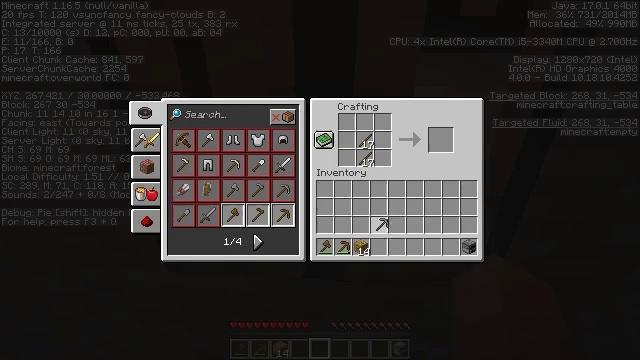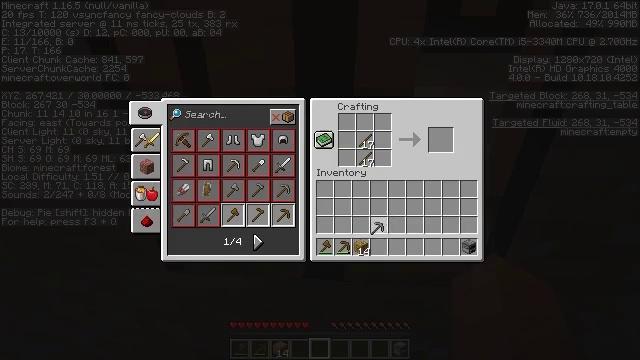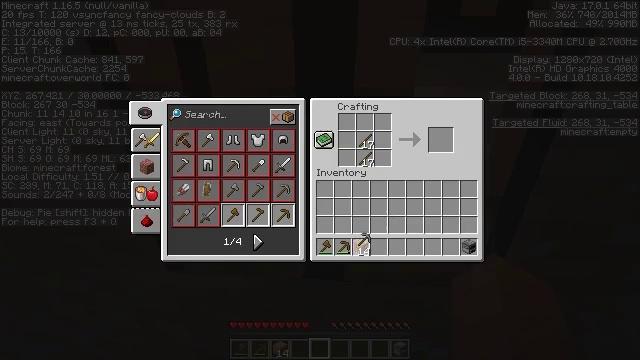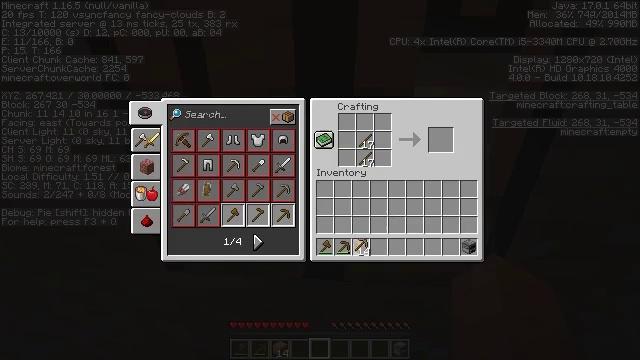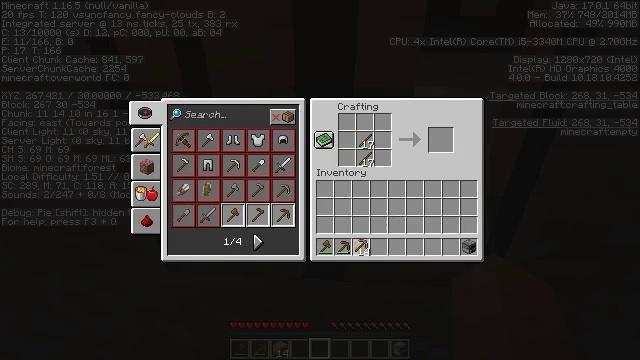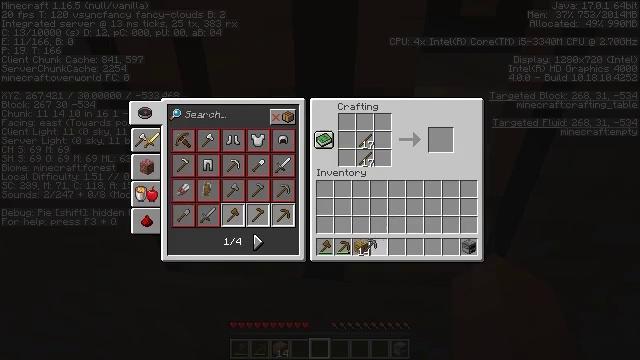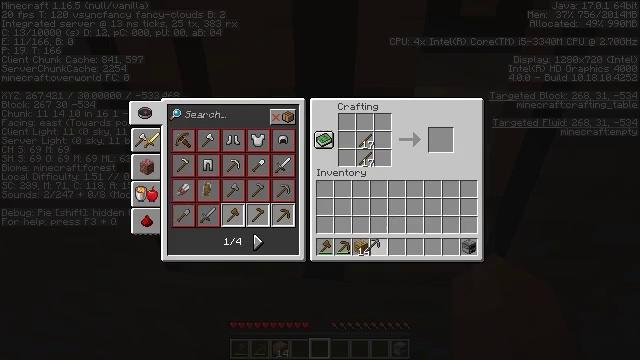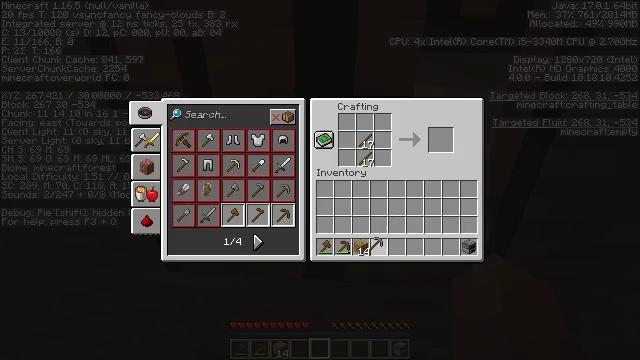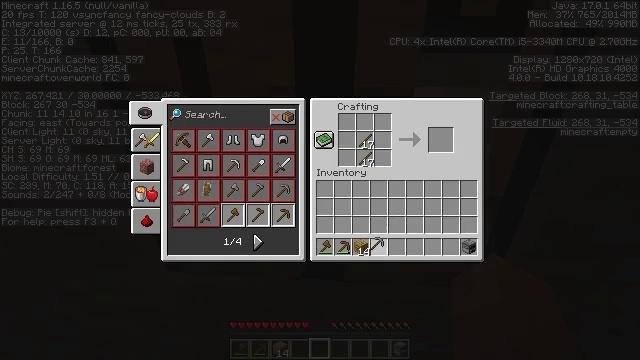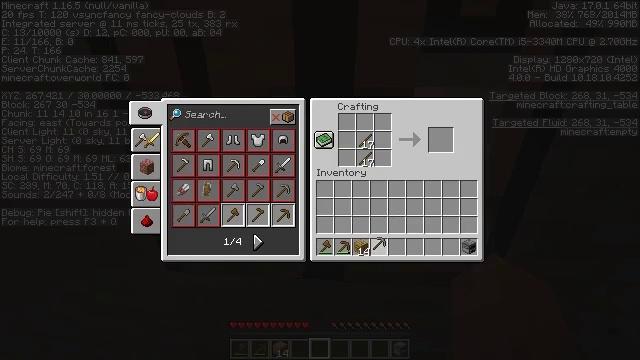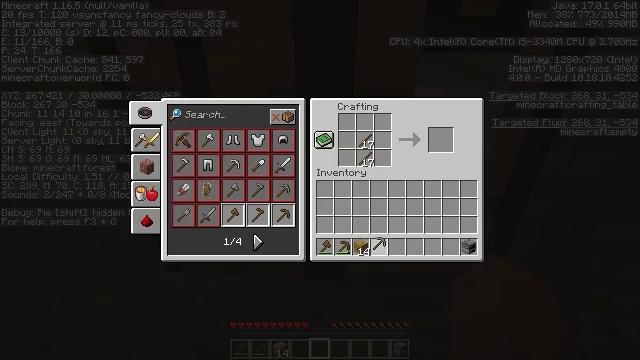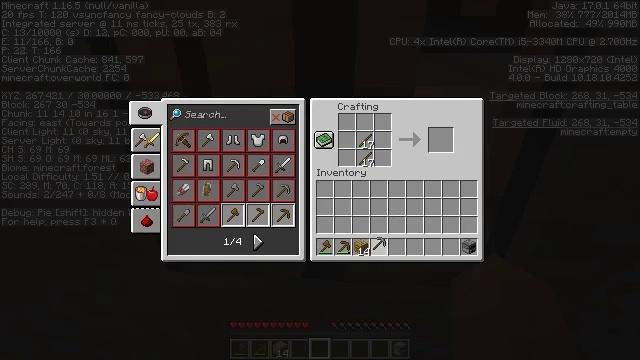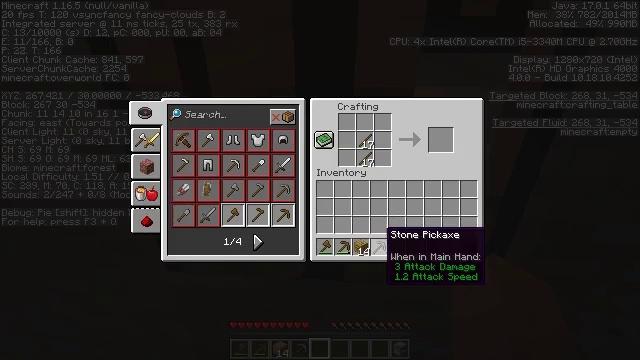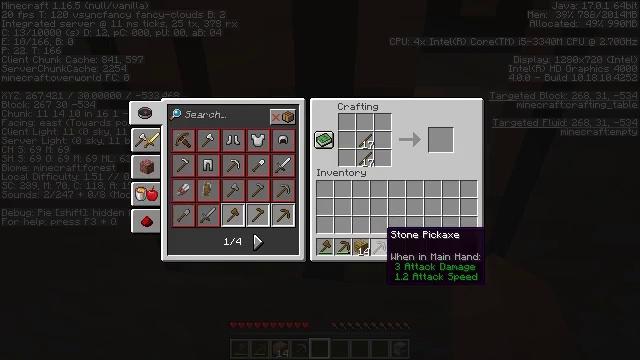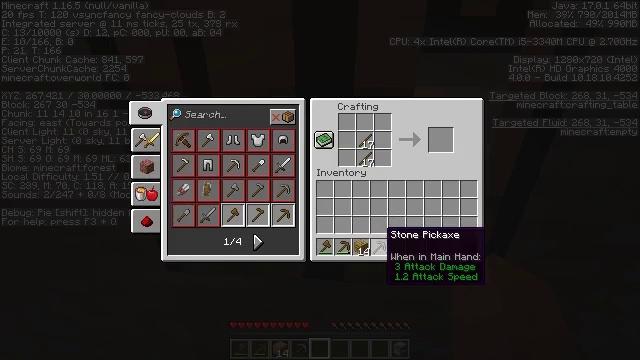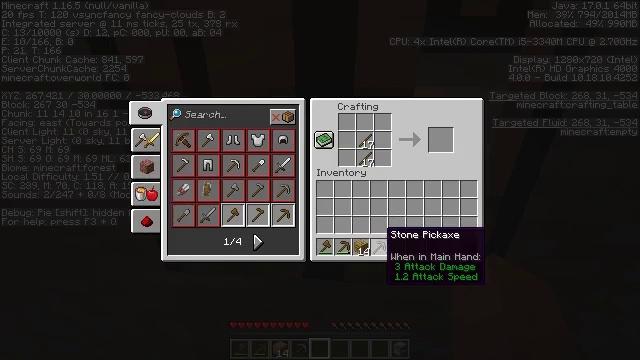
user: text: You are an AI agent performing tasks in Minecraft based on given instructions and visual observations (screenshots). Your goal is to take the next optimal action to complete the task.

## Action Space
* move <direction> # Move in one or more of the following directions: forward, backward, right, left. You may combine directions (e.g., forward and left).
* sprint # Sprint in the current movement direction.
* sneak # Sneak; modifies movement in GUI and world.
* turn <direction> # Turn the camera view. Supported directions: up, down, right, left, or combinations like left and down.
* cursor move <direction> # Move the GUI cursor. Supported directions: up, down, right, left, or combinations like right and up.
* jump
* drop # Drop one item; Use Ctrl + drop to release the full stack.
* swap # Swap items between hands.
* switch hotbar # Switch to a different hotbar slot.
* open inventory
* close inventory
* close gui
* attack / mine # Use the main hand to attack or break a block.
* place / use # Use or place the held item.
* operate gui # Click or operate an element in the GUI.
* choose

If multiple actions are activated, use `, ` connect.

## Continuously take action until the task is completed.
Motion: motion action
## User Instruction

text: Get the crafting table into the inventory.
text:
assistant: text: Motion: open gui
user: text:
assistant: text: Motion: cursor move left and down
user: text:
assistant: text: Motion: no_op
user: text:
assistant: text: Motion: no_op
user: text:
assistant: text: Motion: cursor move right
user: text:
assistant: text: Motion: no_op
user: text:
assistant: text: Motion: no_op
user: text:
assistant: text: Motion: no_op
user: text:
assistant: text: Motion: no_op
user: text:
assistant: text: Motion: operate gui
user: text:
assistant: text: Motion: operate gui
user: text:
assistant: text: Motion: no_op
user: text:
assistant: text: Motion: no_op
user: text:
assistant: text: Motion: no_op
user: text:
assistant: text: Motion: no_op
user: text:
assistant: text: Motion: no_op
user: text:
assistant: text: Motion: no_op
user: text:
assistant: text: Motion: close gui
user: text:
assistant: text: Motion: turn left
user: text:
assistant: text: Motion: turn left and down
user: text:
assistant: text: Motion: turn left and down
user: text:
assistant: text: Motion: turn left and down
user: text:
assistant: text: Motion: turn left and down
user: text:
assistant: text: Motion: turn left and down
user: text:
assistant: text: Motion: turn left and down
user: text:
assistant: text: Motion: move forward, turn left and down
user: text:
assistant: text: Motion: move forward, turn left and down
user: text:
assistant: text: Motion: move forward
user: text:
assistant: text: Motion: move forward
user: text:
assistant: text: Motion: move forward, turn right and up